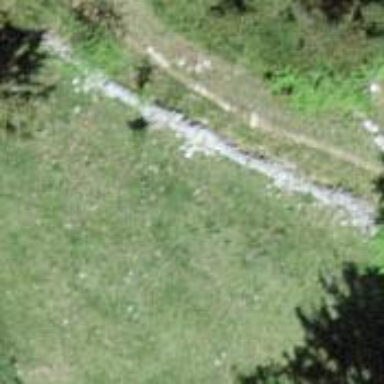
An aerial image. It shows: Wall made of dry stone.